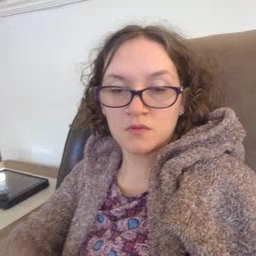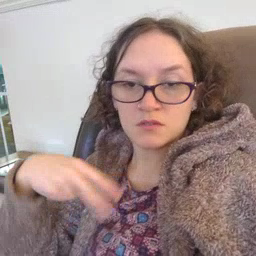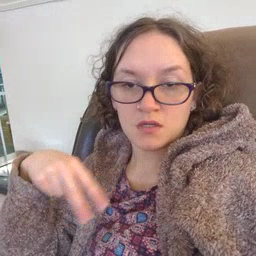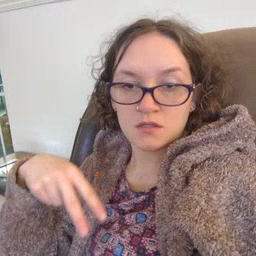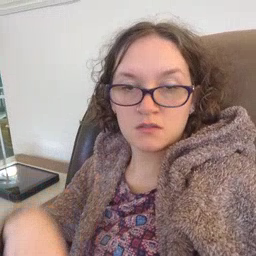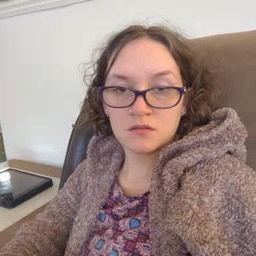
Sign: dance